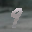
Label: 9